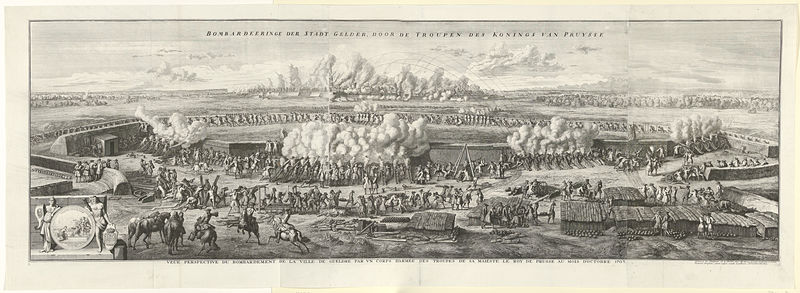
Titel: Bombardement van Geldern
Künstler: Jan van Huchtenburg
Standort: Amsterdam
Institution: Rijksmuseum
Schlagwörter: gravure, cheval, dessin, cavalier, armee, bataille, arme, guerre, soldat, fumee, fort, canon, abris, cheveau